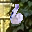
Label: 6